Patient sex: F
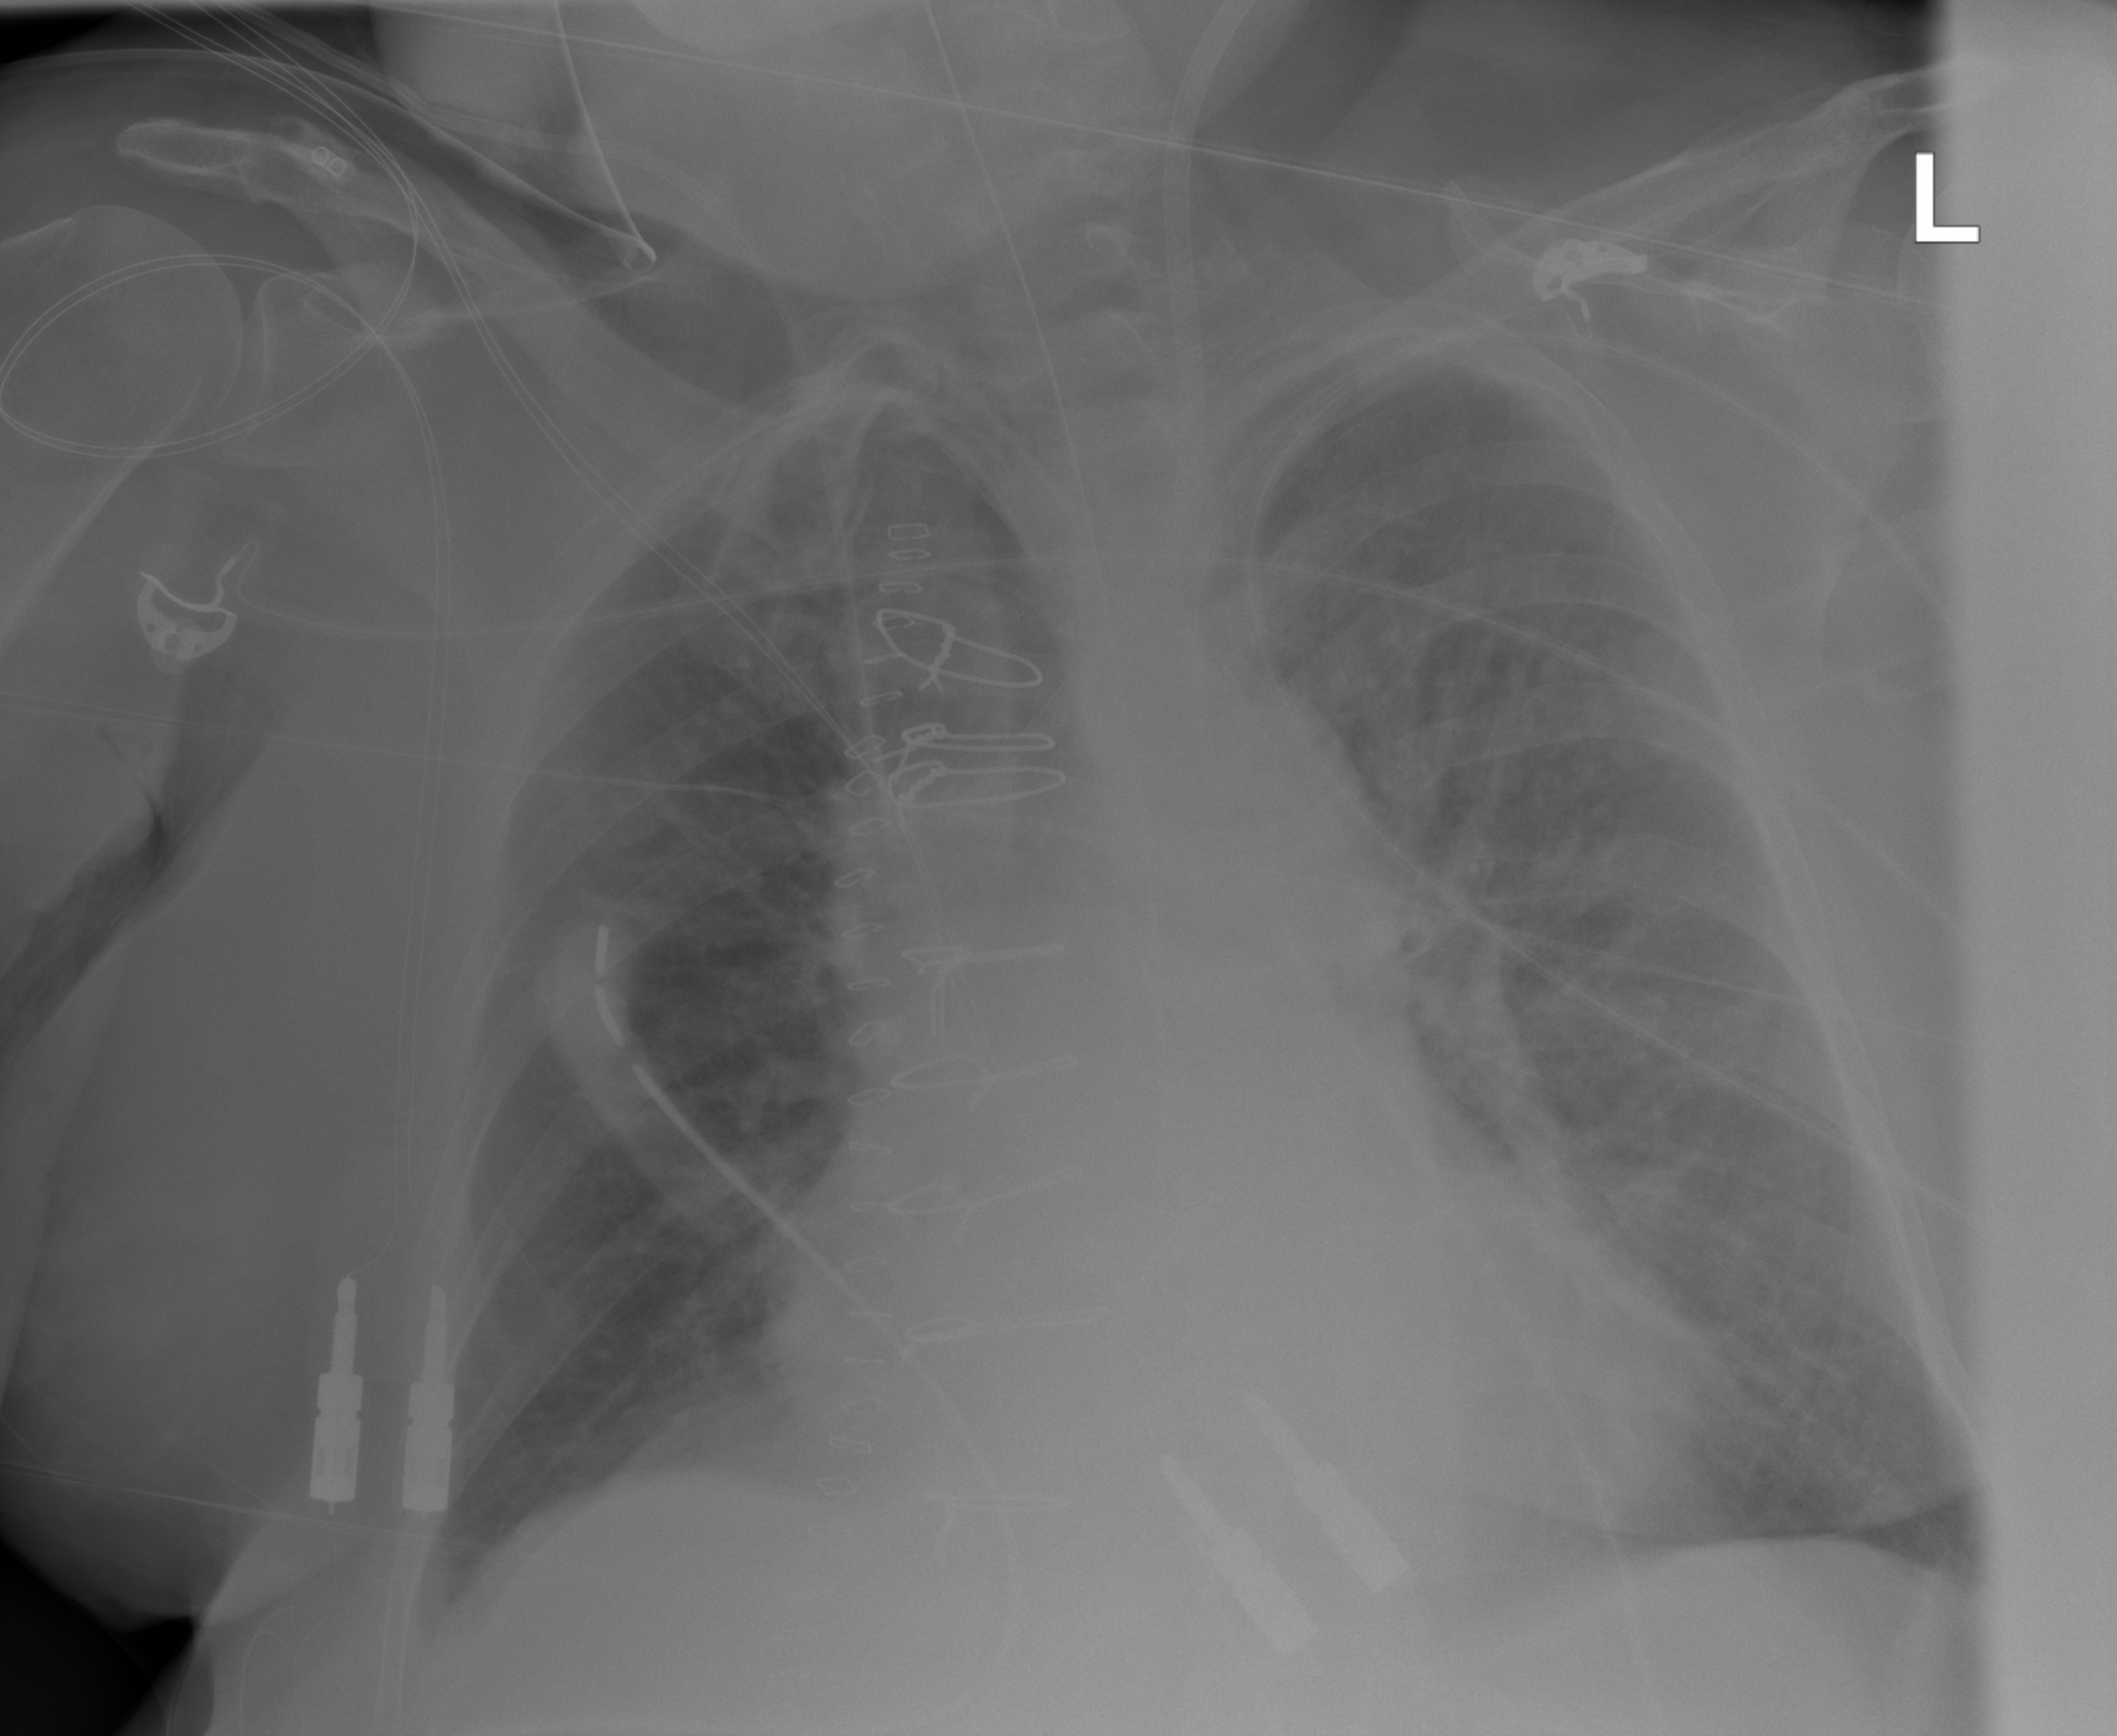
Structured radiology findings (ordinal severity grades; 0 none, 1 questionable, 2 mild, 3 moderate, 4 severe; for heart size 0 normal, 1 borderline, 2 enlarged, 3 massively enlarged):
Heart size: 2
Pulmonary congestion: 2
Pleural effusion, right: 1
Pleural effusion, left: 1
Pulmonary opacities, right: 0
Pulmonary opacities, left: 2
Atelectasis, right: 2
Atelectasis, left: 2